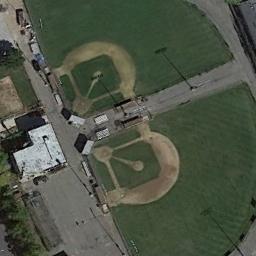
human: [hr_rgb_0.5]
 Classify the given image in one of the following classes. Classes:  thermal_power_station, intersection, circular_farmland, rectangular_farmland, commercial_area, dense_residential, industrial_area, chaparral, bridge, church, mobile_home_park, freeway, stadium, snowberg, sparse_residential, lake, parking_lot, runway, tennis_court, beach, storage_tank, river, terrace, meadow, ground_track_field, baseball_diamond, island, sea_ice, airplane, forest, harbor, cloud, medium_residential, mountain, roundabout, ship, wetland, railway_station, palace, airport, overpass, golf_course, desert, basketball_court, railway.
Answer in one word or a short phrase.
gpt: baseball_diamond